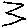
Label: zigzag